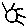
Label: sun